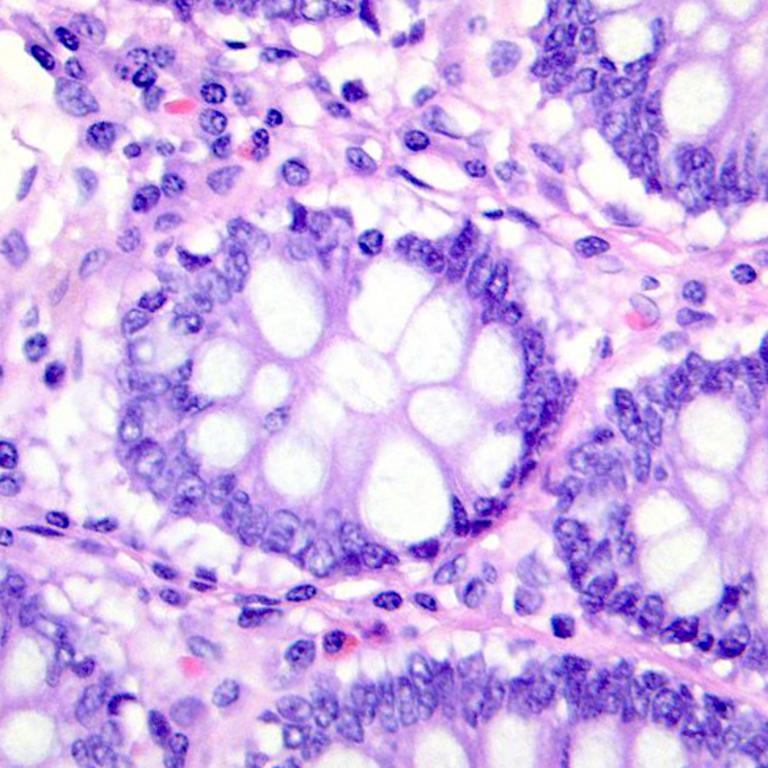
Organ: colon
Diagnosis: benign